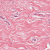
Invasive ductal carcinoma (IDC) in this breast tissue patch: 0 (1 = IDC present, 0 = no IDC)